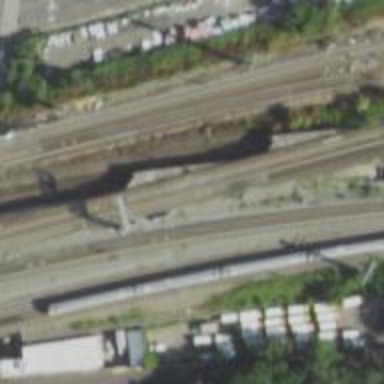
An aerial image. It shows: Electrified rail railway.